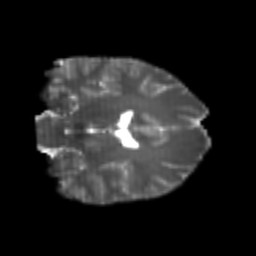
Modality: T2w
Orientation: coronal
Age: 20
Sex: male
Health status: healthy
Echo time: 0.074 s